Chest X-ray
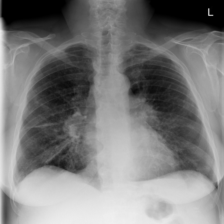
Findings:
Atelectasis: negative
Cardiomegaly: negative
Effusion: negative
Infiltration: positive
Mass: negative
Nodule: positive
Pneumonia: negative
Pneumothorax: negative
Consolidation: negative
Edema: negative
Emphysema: negative
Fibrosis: negative
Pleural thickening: negative
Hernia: negative